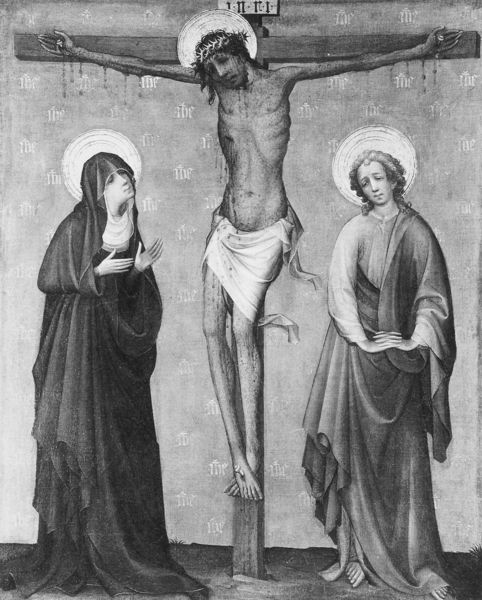
Titel: Christus am Kreuz zwischen Maria und Johannes
Institution: Köln, Wallraf-Richartz-Museum
Schlagwörter: gemälde, gott, lendenschurz, mann, nackt, umhang, weiß, wunde, menschen, frau, grau, holz, kleid, kleider, schwarz, skizze, zeichnung, tuch, malerei, hinrichtung, johannes, kleidung, leiche, tod, tot, trauer, hände, kirche, schlank, gewand, mantel, füße, kopftuch, inschrift, nagel, nägel, dünn, knochen, blut, lendentuch, kreuz, religion, rippen, weinen, barfuß, beten, heiligenschein, gotisch, christus, jesus, kreuzigung, leichnam, stigma, mittelalter, heilige, maria, verletzung, dornenkrone, mittelalterlich, josef, tucj, inri, kreu, tafelmalerei, flanke, jesus am kreuz, mater dolorosa, weiss grau, blit, mahle, jeszs, stabat mater, johanes, indri